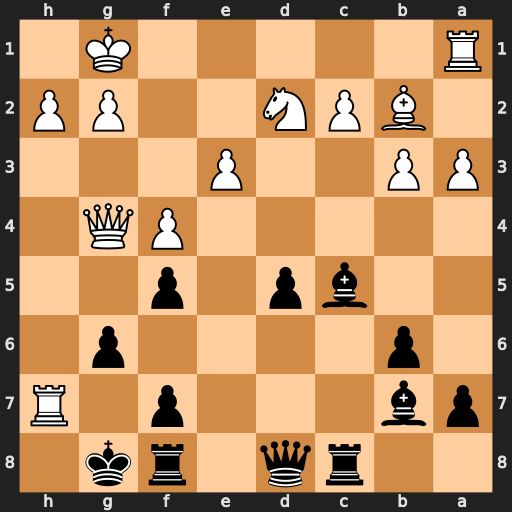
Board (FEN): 2rq1rk1/pb3p1R/1p4p1/2bp1p2/5PQ1/PP2P3/1BPN2PP/R5K1
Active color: b
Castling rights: -
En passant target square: -
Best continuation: Bxe3+ Kh1 d4